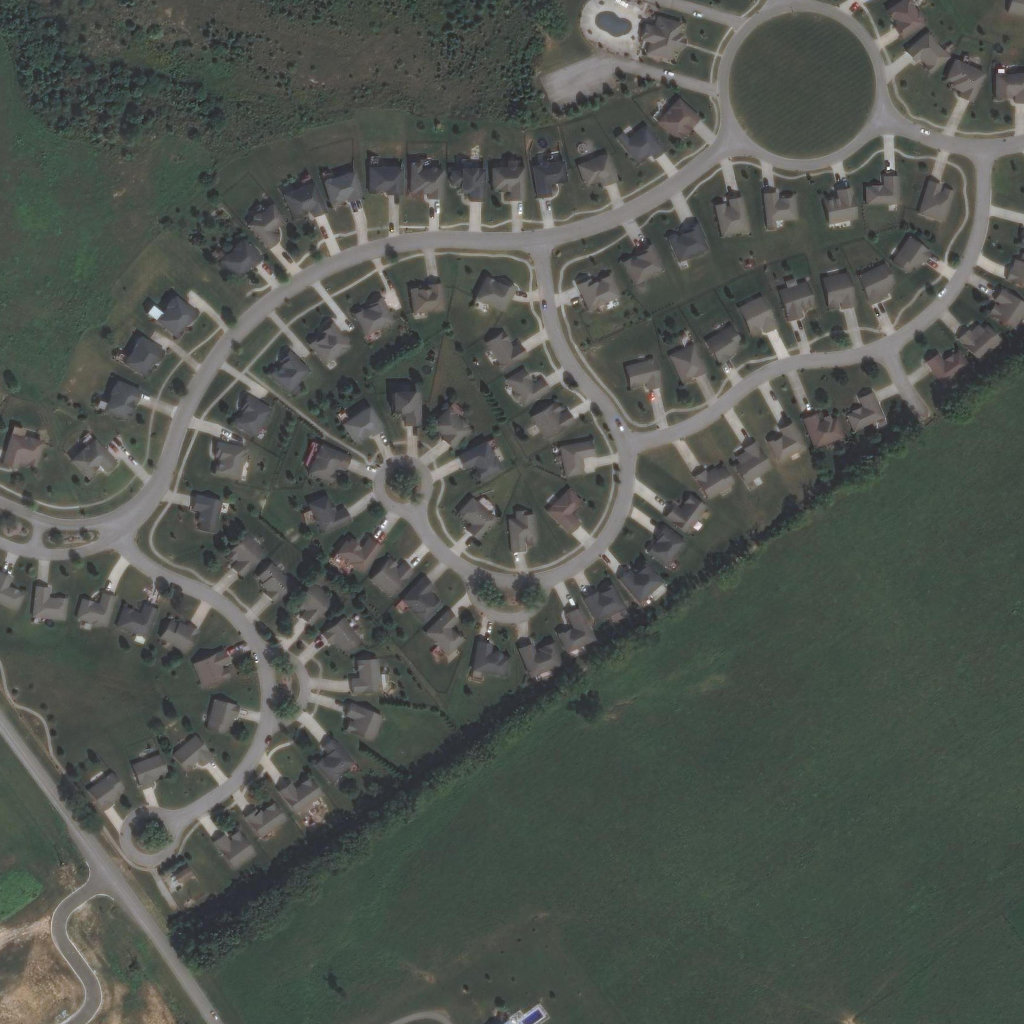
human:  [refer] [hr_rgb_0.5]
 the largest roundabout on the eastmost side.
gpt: <box>[[70, 0, 86, 15, 0]]</box>